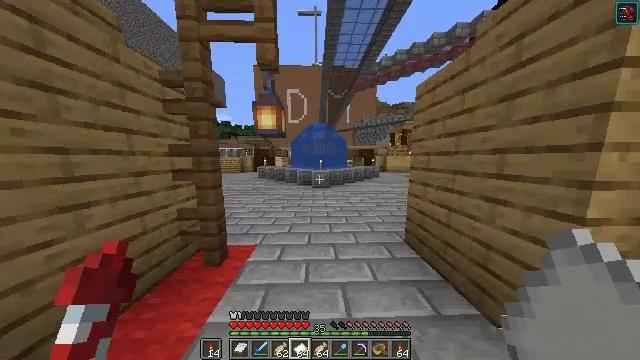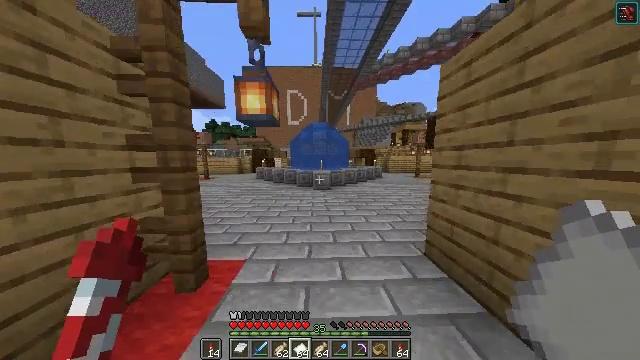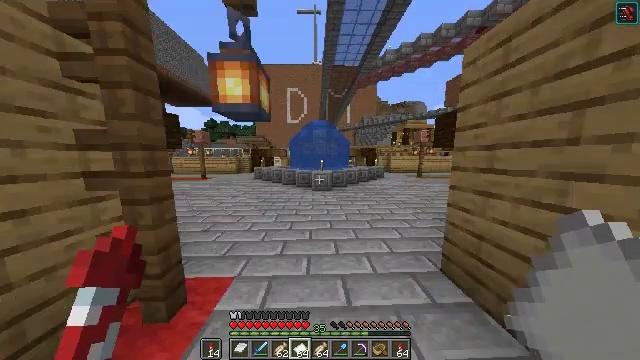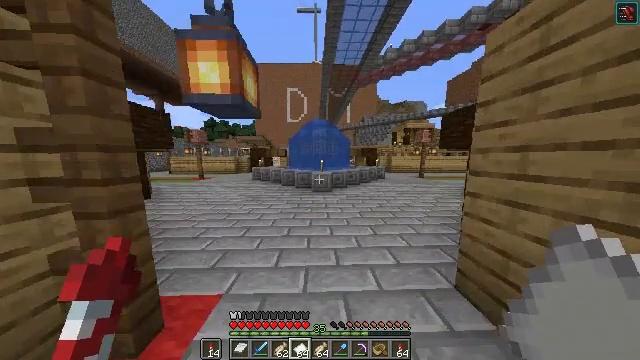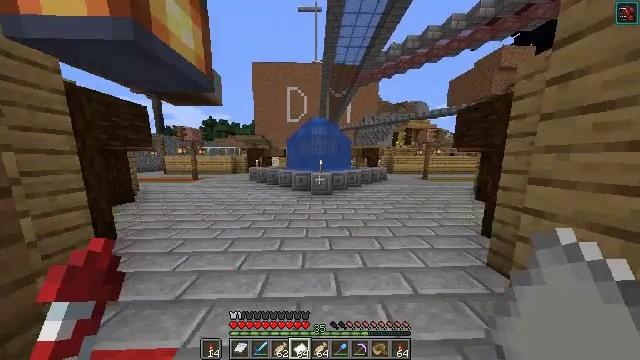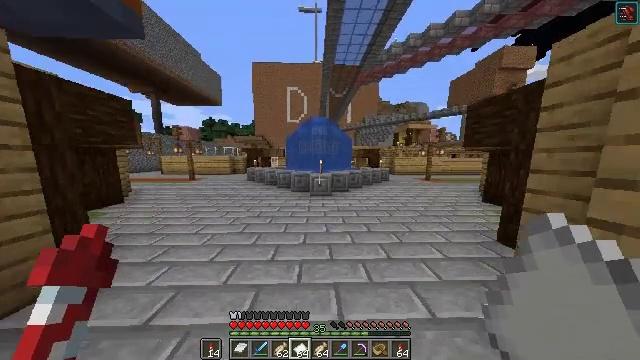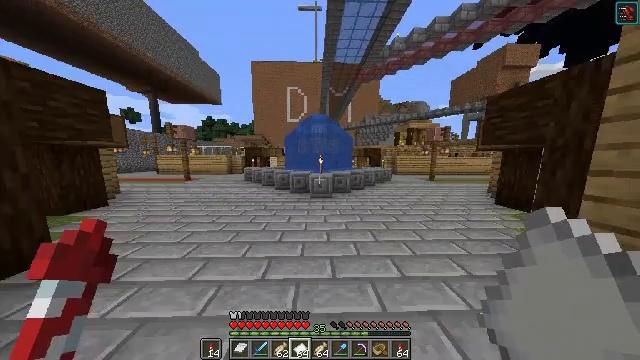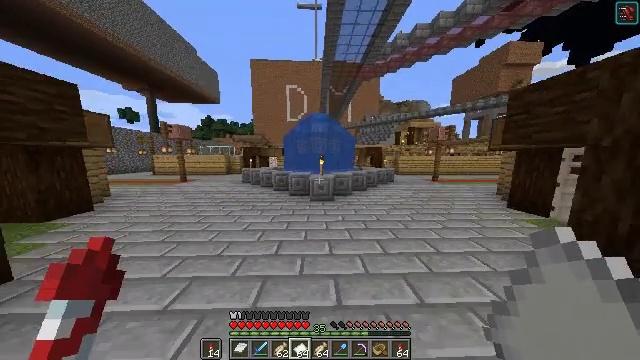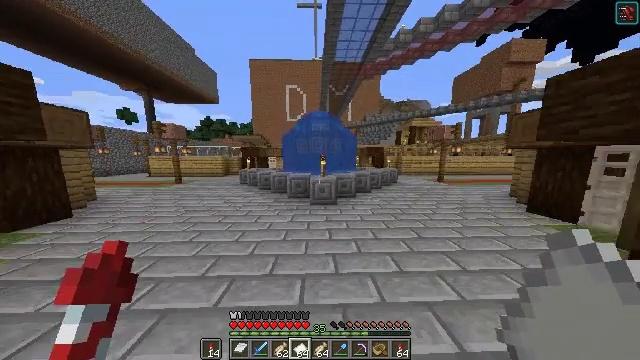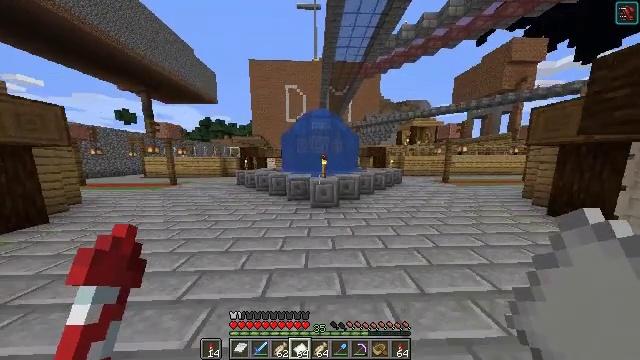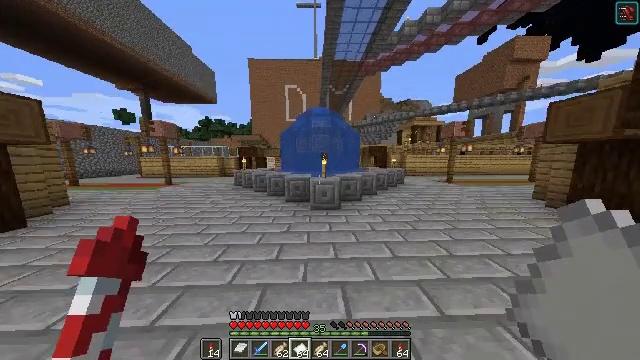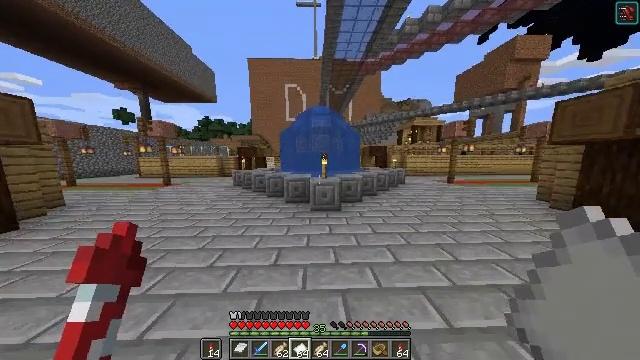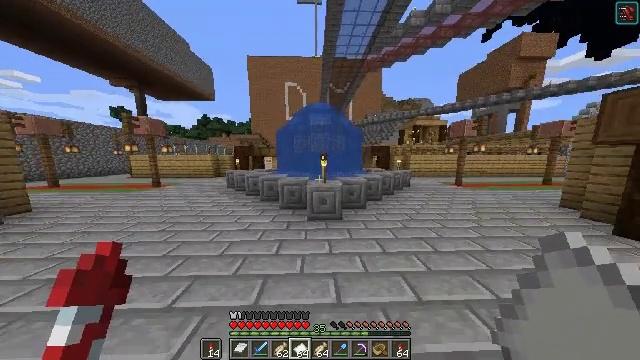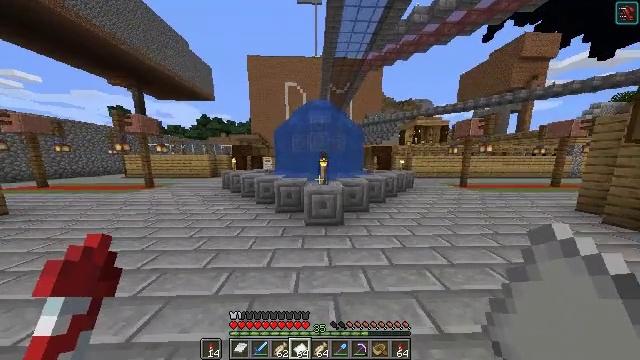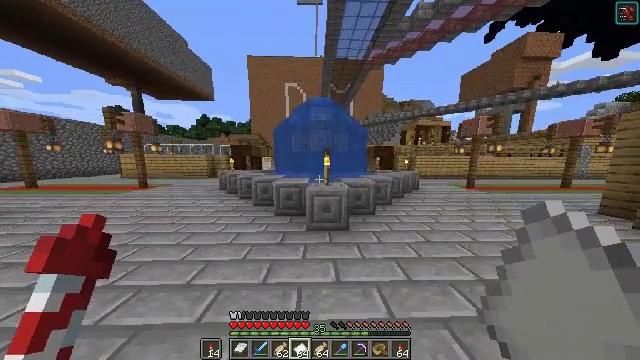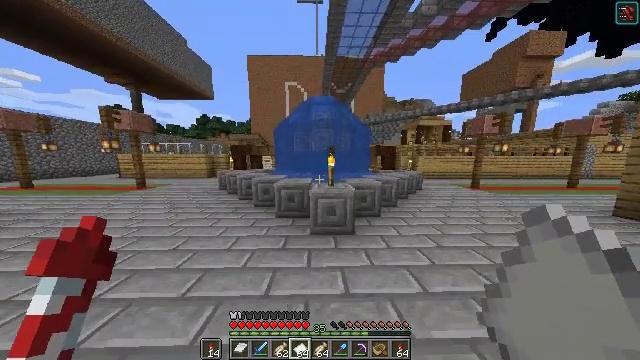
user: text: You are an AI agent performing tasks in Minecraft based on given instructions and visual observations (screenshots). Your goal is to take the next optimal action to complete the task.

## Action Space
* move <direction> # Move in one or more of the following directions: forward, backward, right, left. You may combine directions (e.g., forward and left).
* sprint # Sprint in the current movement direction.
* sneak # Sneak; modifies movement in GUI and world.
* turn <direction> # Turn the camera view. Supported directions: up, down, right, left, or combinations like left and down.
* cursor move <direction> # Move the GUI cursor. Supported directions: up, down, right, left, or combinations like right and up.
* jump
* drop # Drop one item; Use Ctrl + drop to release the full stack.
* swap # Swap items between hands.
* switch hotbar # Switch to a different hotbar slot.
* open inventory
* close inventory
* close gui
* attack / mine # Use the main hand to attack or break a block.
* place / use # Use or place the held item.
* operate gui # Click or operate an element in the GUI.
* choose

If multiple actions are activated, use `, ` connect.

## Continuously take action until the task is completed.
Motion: motion action
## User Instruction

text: Combine paper and a compass on a crafting table to craft a map.
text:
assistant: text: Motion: move forward
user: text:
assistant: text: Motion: move forward
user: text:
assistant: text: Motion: move forward
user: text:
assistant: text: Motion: move forward
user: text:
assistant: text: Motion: move forward
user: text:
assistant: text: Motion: move forward
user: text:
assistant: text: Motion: move forward
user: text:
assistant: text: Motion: move forward
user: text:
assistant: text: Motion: move forward
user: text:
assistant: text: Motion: move forward
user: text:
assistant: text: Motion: move forward
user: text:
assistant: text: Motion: move forward
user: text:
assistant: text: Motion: move forward
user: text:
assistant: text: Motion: move forward and move left
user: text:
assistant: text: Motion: move forward and move left
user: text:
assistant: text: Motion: move forward and move left
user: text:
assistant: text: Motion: move forward and move left
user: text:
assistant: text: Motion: move forward and move left
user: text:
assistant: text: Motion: move forward and move left
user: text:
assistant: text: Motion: move forward and move left
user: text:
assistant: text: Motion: move forward and move left
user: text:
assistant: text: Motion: move forward and move left
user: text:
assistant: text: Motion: move forward and move left
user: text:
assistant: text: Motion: move forward and move left
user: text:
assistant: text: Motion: move forward and move left
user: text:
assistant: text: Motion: move forward and move left
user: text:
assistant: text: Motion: move forward and move left
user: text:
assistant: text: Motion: move forward and move left
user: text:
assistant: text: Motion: move forward and move left
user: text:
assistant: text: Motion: move forward and move left